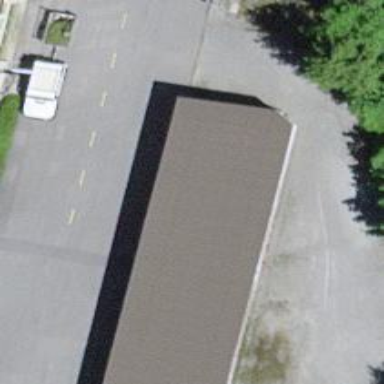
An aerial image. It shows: View of roof of building.